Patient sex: M
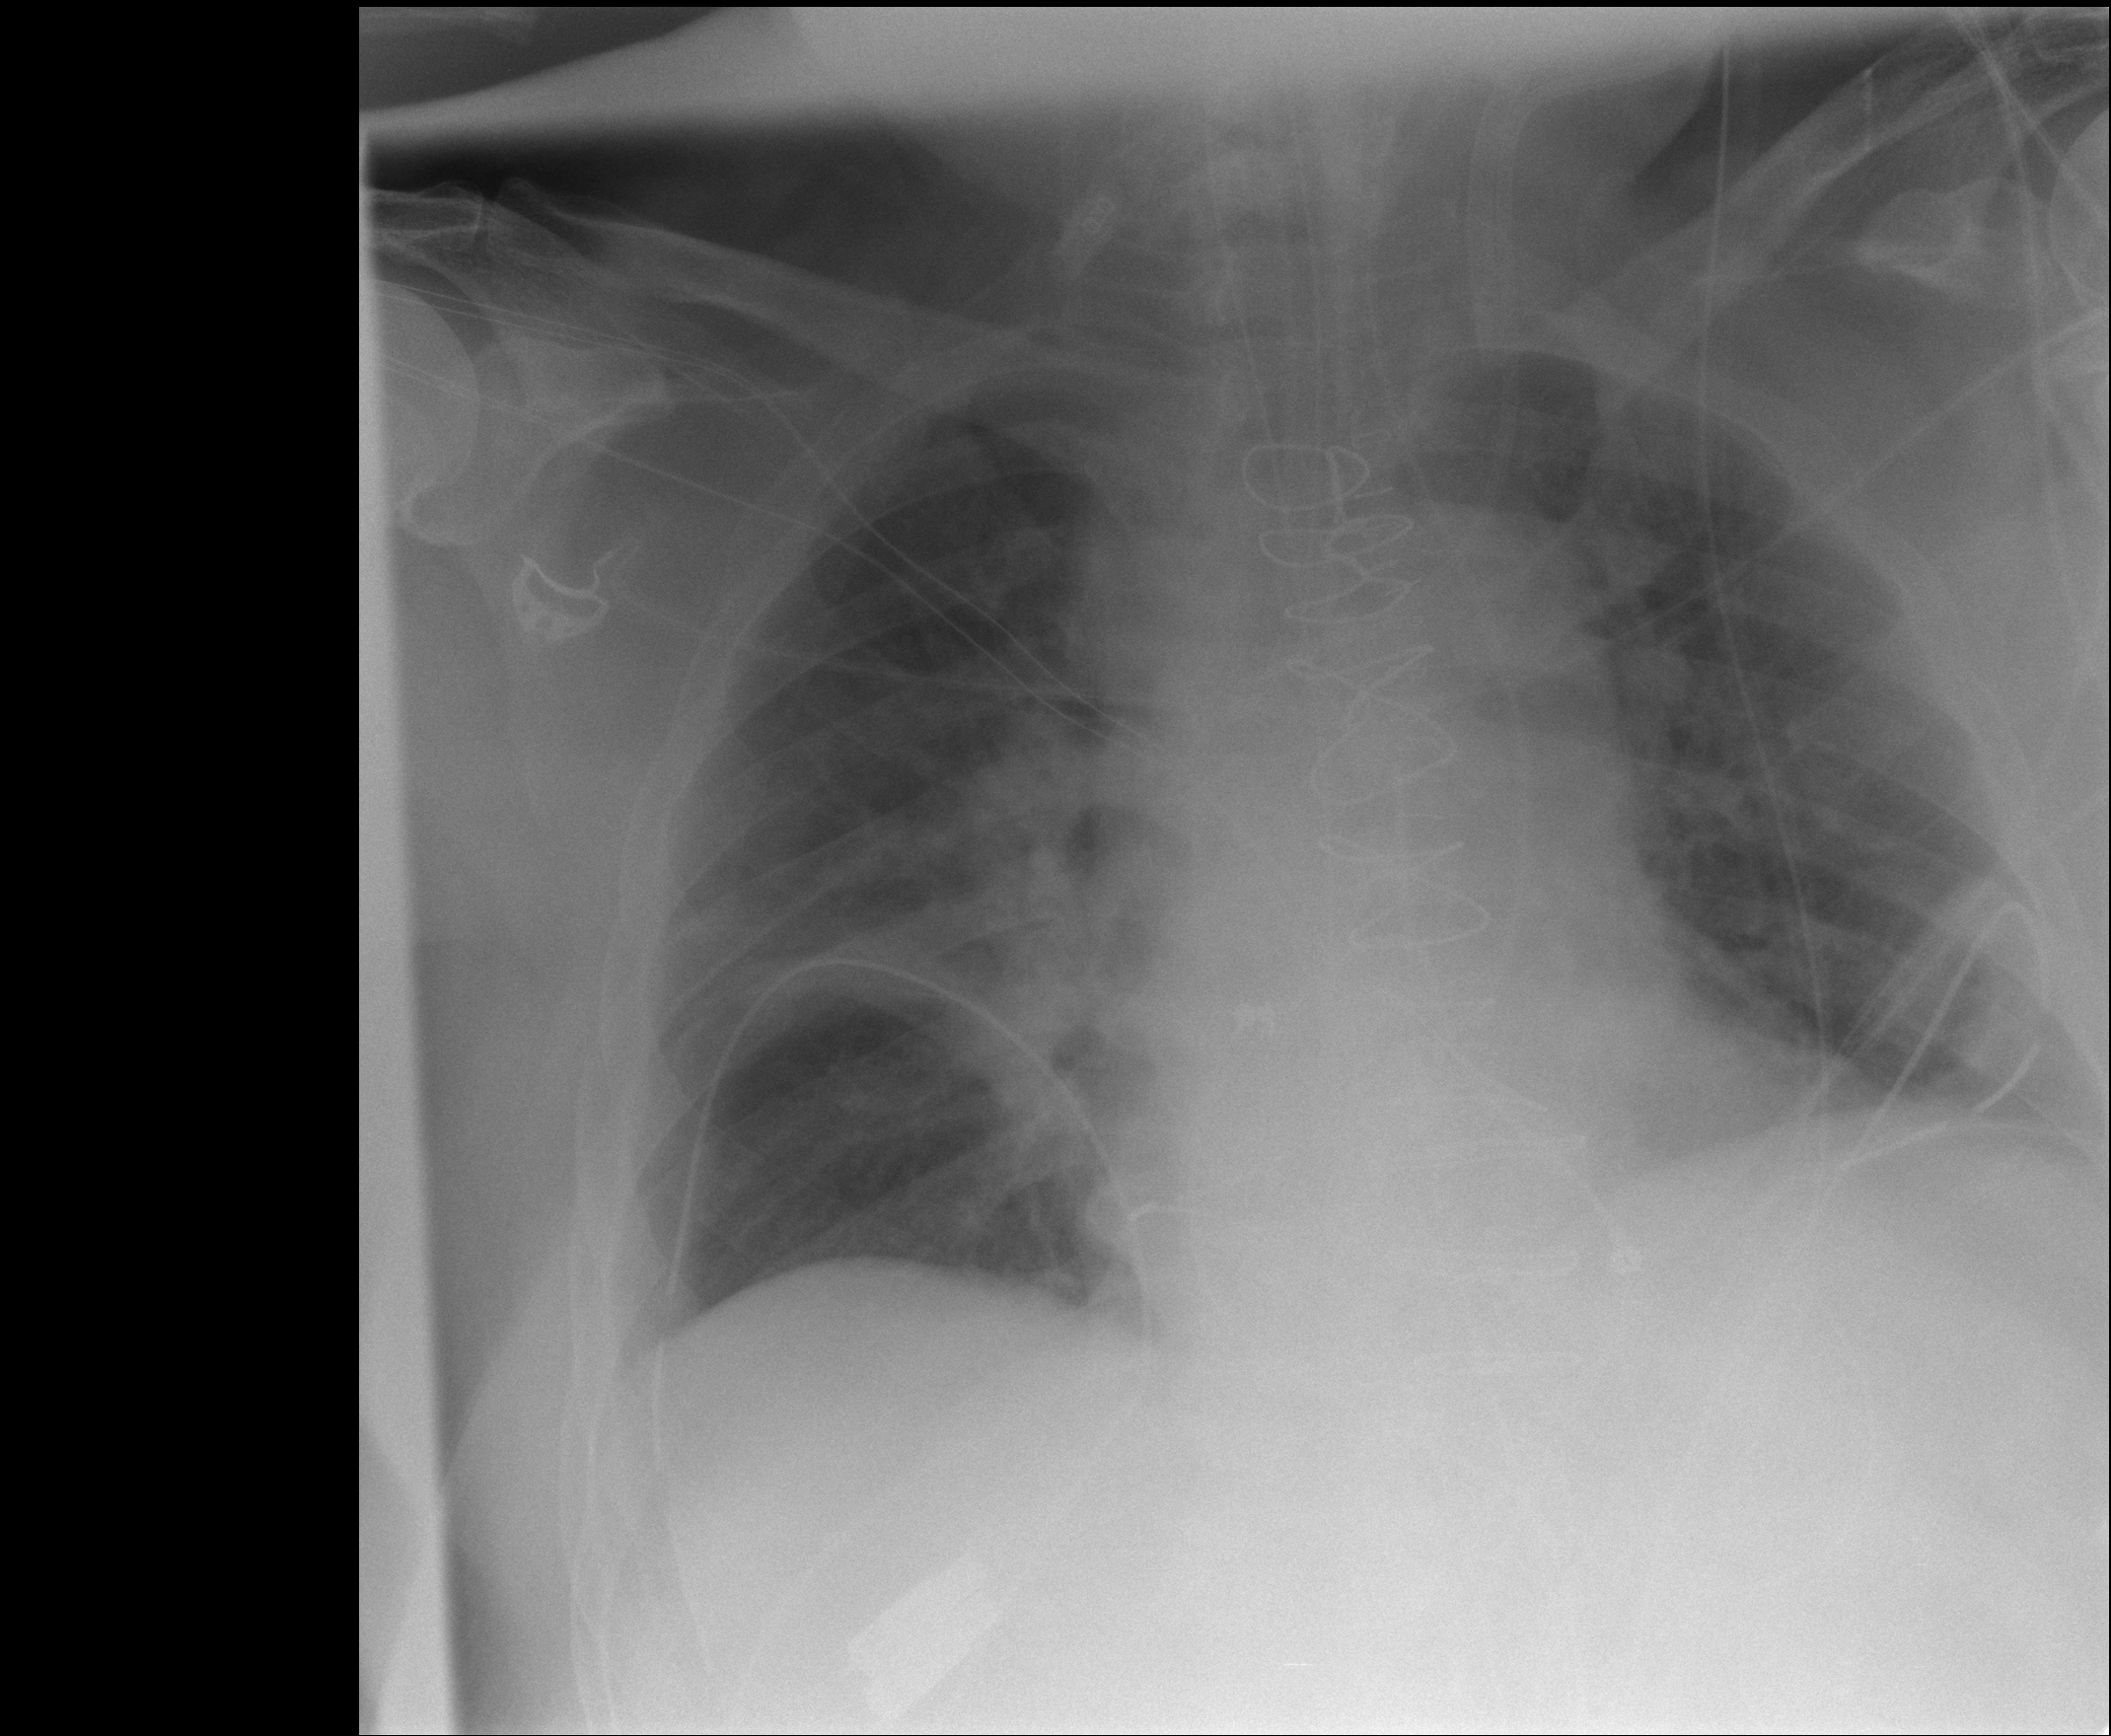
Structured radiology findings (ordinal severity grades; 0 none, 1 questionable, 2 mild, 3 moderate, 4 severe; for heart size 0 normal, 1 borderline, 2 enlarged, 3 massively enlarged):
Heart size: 0
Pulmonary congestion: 2
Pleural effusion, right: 1
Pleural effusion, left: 1
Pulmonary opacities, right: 2
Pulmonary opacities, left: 1
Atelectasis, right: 2
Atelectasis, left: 2